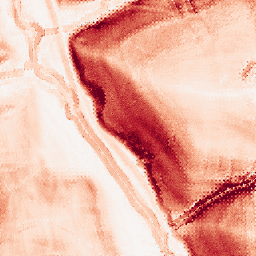
Category: morphological
Decomposition family: morphological_gradient
Decomposition parameters: size: 7
shape: square
Upsampling method: regularized
Upsampling parameters: scale: 2
lambda_reg: 0.1
Upsampling scale: 2